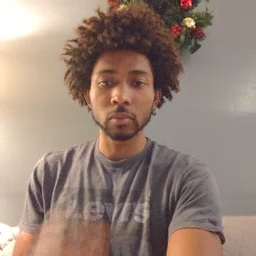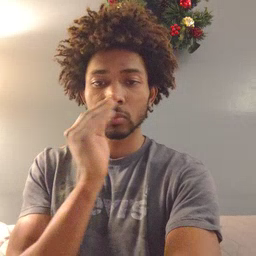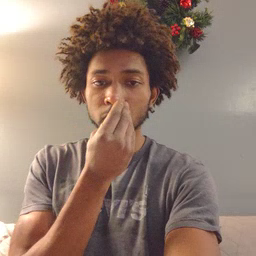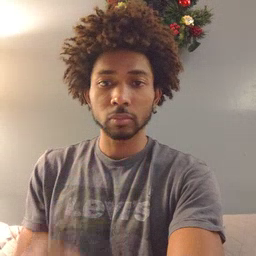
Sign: flower